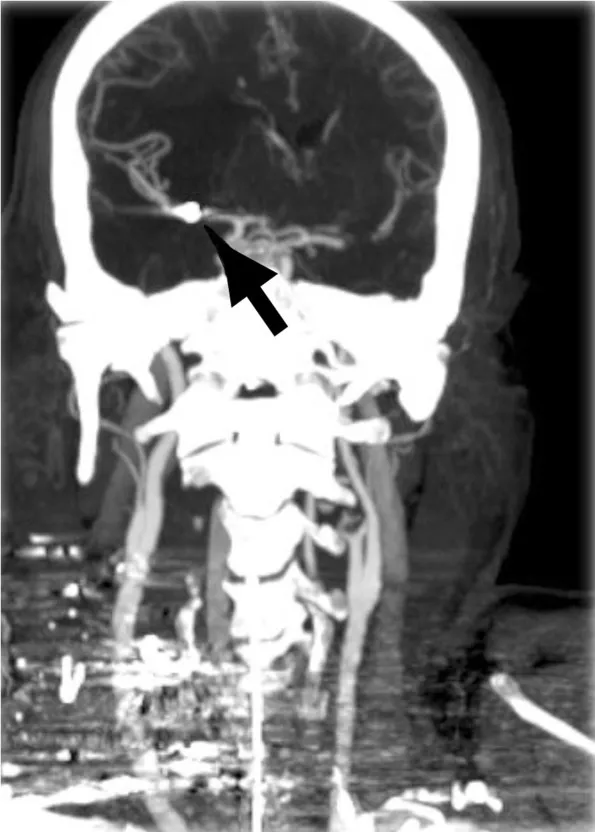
CT angiography at 24 hours post presentation.
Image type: radiology (ct)